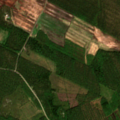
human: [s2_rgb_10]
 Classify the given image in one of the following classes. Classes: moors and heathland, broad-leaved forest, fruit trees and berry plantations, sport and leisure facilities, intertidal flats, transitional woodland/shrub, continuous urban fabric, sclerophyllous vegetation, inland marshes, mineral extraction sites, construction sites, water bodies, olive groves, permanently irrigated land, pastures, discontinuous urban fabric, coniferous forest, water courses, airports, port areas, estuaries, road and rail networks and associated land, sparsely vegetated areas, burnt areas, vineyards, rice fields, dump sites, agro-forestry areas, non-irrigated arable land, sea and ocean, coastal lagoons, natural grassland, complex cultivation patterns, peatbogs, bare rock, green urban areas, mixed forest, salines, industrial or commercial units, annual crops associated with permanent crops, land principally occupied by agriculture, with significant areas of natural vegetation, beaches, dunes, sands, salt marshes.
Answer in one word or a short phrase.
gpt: non-irrigated arable land, coniferous forest, mixed forest, transitional woodland/shrub